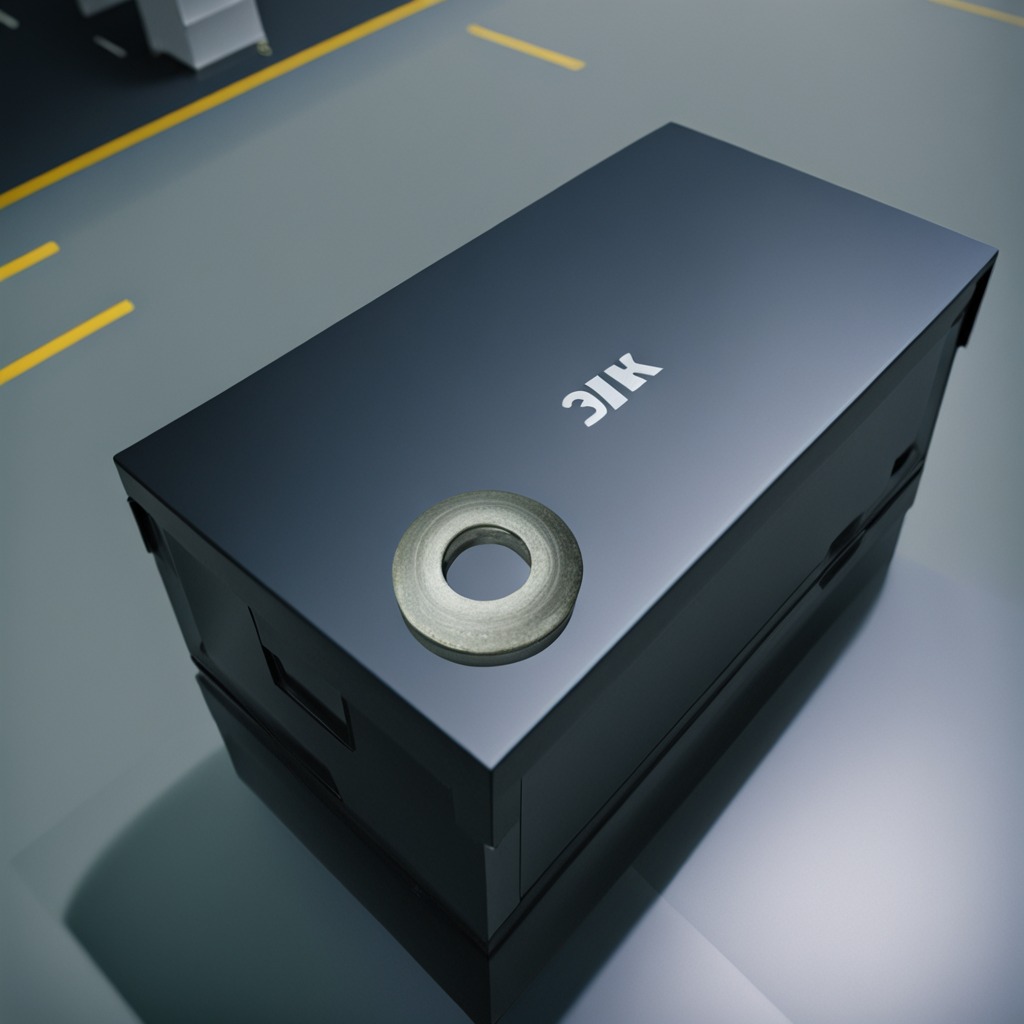
A flat metal washer lies on the toolbox surface in an airplane hangar workshop 8K.